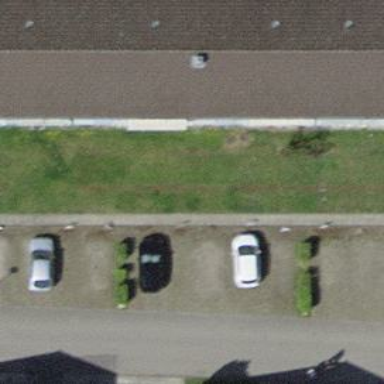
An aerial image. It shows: Gabled roof adorns the apartments building.